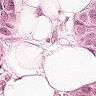
Metastatic tissue present: yes